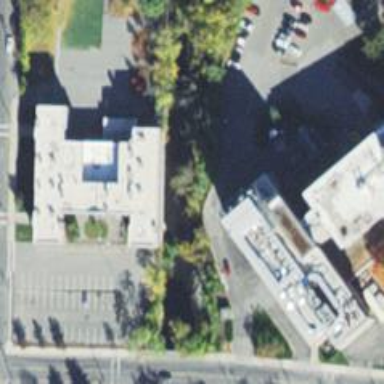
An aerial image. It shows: School.